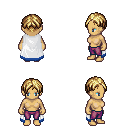
a pixel art fantasy rpg character, female body template, human, tanned skin, white trimmed cape, magenta pants, blonde parted hairstyle, four views (front, back, left, right), 2x2 character sprite sheet, small pixel art, hard edges, no anti-aliasing